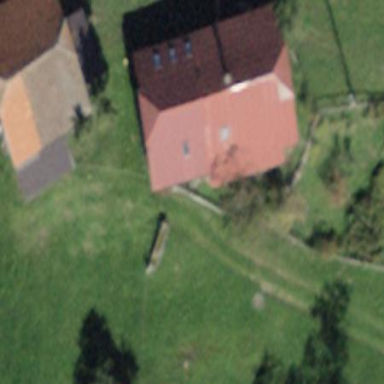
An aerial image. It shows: Farm building.